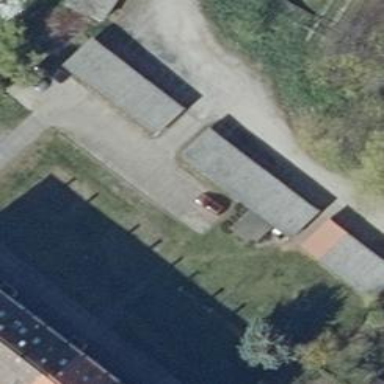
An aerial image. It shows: Group of garages.